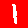
Digit: 1